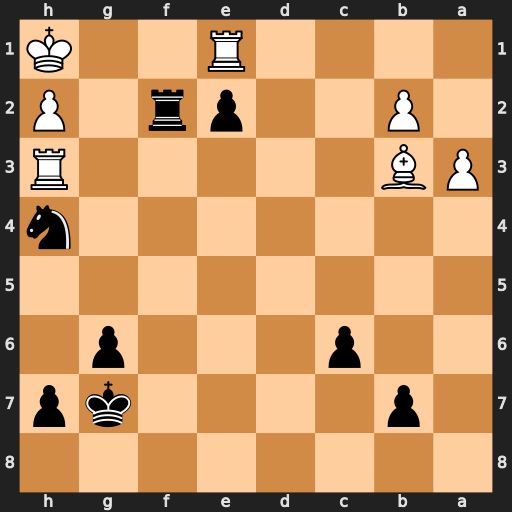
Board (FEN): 8/1p4kp/2p3p1/8/7n/PB5R/1P2pr1P/4R2K
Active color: b
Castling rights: -
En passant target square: -
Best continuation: Rf1+ Rxf1 exf1=Q#